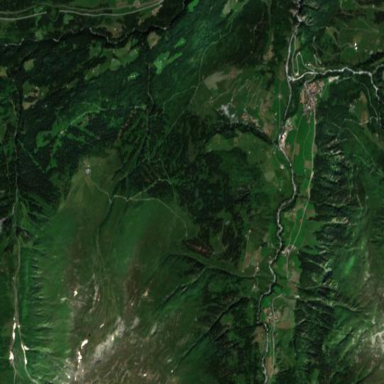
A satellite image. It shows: Forest area.